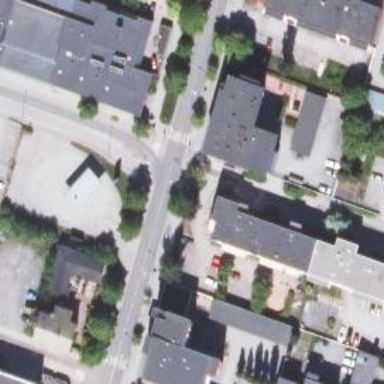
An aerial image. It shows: Crossing road.